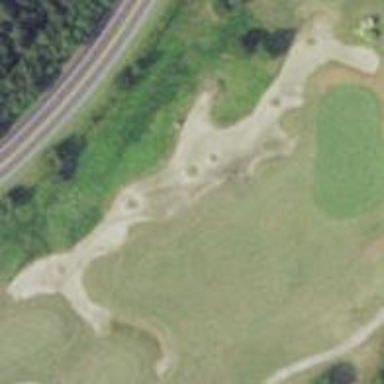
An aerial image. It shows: Bunker filled with sand on golf course.